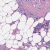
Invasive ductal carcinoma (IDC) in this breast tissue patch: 1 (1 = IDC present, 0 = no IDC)